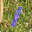
Label: 1